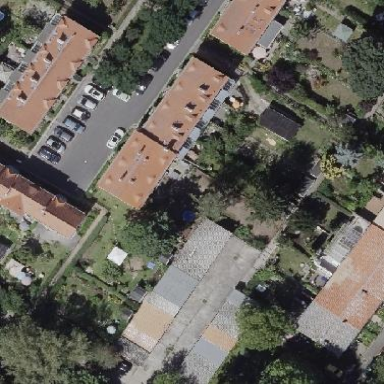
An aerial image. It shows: Group of garages.